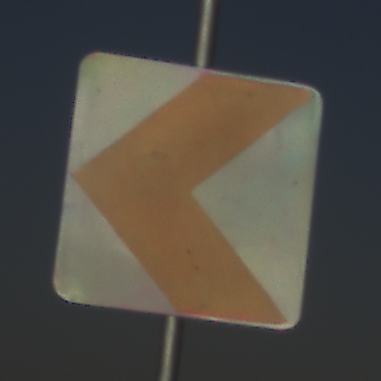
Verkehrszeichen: RichtungstafelnInKurvenKleinRechts
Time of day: MorningAfternoon
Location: Outdoor (Nature)
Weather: Clear
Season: NotSpecified
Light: Natural